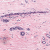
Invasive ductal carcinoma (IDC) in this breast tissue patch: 1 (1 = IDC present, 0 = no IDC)